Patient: sex M, age 94
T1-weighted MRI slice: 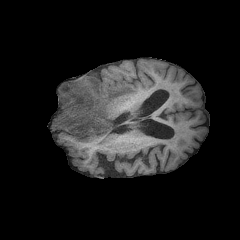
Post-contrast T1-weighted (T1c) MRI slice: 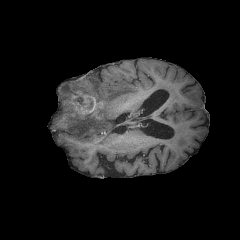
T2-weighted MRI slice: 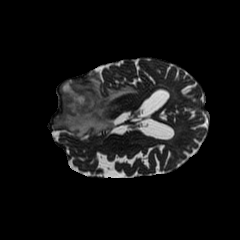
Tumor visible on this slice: yes
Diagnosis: Glioblastoma, IDH-wildtype
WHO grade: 4